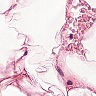
Metastatic tissue present: no